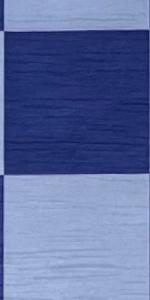
Label: Empty